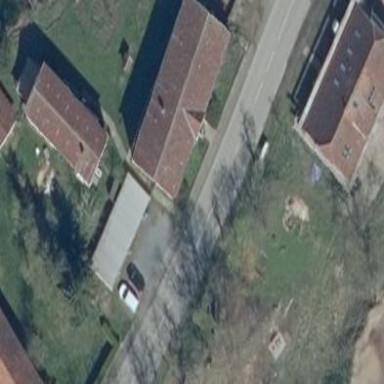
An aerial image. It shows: Simple and straightforward house.